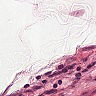
Metastatic tissue present: no